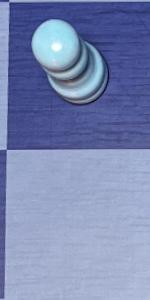
Label: Empty